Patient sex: M
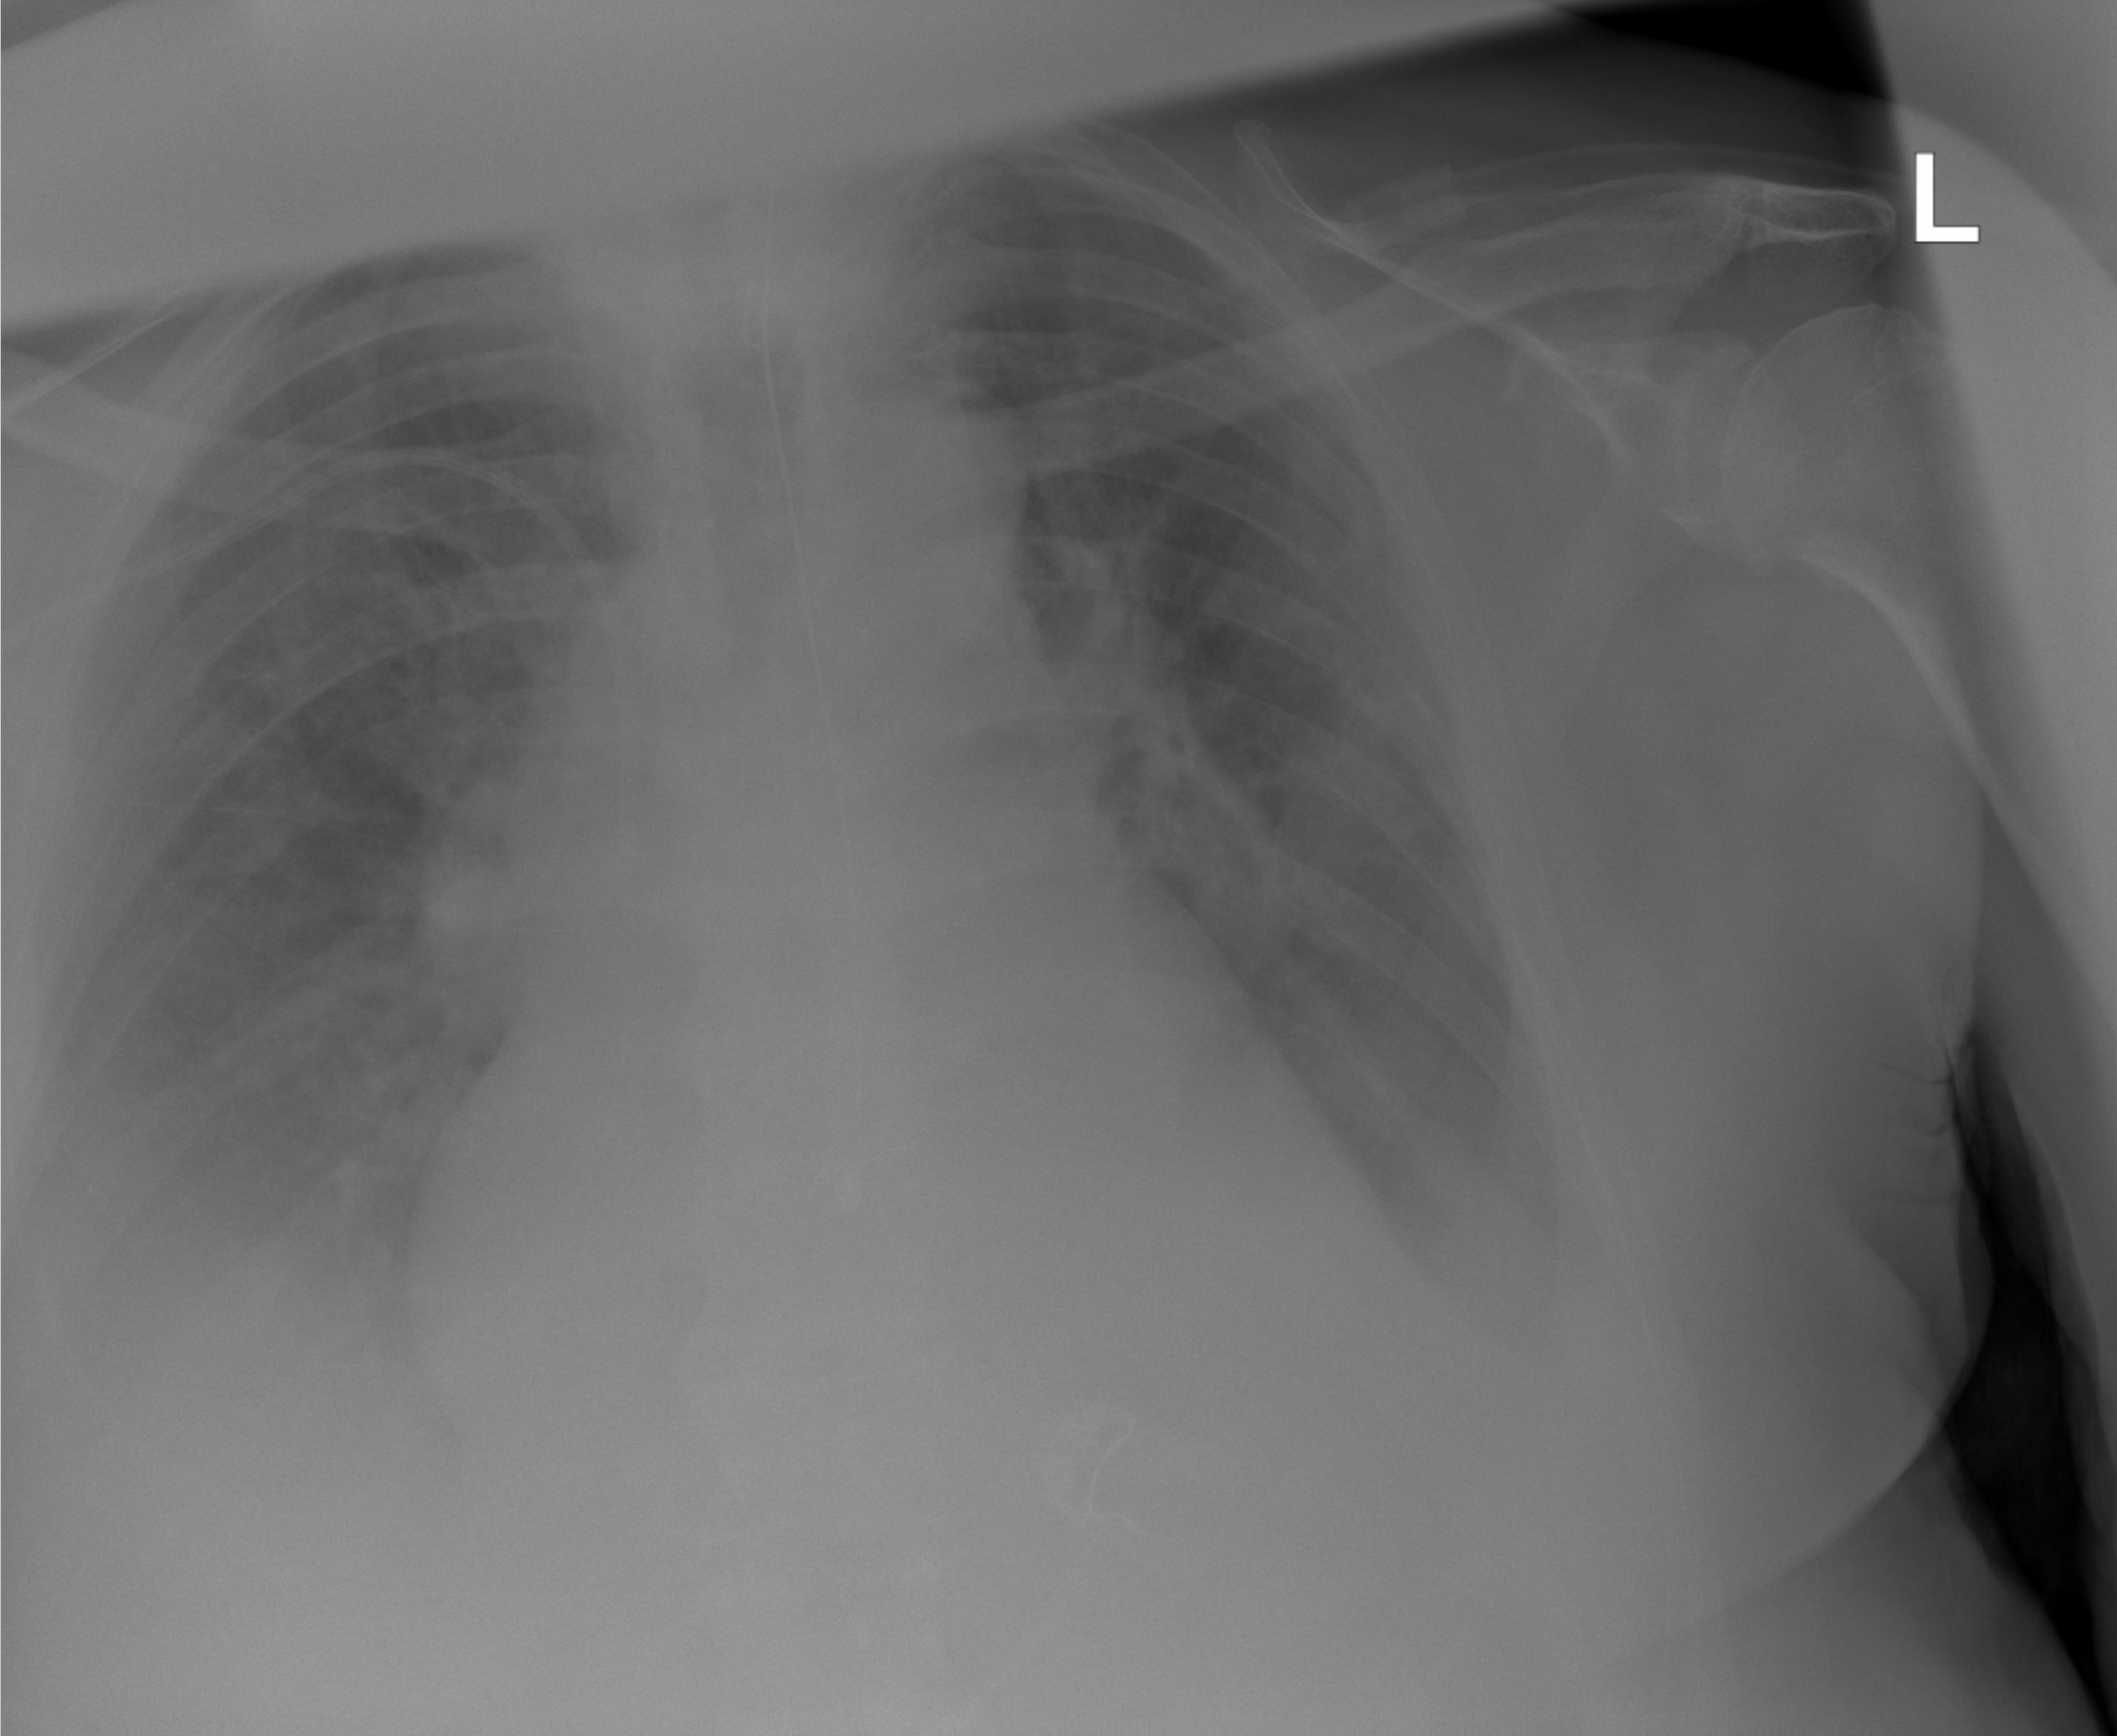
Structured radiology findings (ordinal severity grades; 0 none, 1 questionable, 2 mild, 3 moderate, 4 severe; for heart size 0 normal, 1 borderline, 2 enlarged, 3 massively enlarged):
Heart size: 2
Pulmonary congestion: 2
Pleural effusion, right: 3
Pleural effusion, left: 2
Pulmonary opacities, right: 3
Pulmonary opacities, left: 2
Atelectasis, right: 2
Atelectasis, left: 2